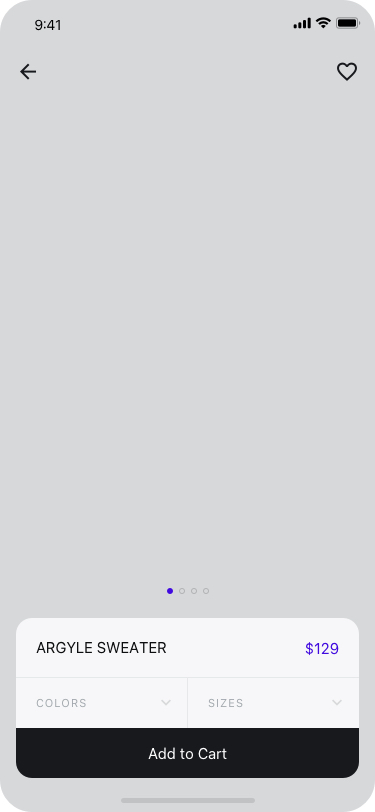
Text in this UI design:
Add to Cart
Colors
Sizes
ARGYLE SWEATER
$129